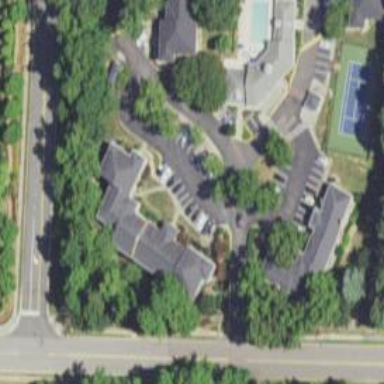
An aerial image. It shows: Residential building.